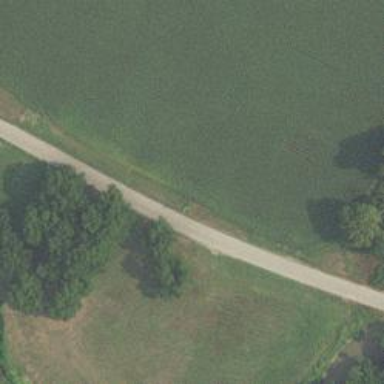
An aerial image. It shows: Unclassified road.